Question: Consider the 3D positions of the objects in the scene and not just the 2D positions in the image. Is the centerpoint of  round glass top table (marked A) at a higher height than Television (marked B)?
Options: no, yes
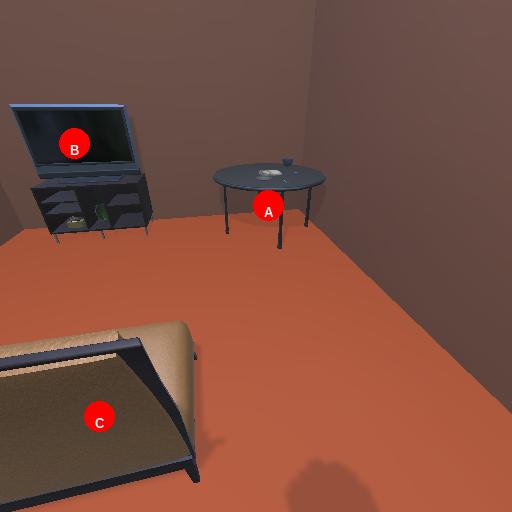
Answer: no